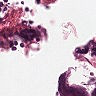
Metastatic tissue present: no